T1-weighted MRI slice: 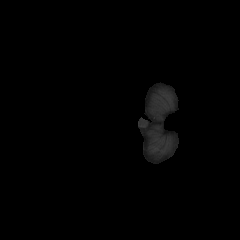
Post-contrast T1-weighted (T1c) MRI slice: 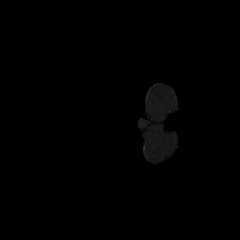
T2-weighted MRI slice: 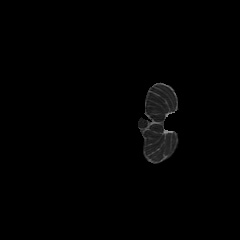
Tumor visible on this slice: no